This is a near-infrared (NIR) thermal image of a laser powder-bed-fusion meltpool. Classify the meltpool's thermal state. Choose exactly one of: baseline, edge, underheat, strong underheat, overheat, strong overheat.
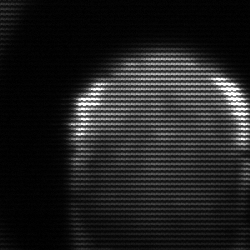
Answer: edge